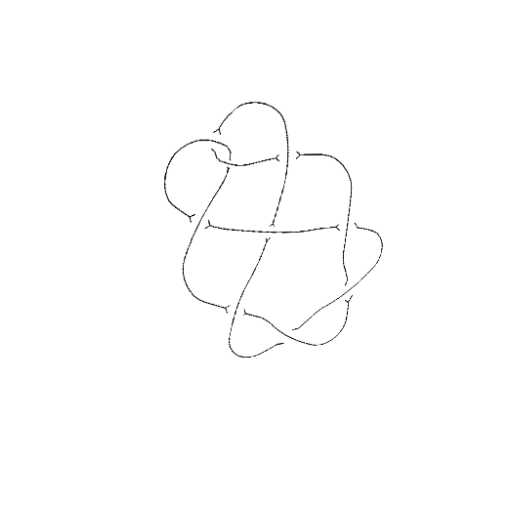
Crossing number: 9